Question: I am trying to load data from a structure to table view cell, I created a custom cell with three label in it. I have three text field in the view controller and a add button I want that when I fill these three text field and press add it will store these three values in a structure and reload the data of table view. Structure is in other file.
Here is code for structure in DataMaster.swift
'''
struct jobData
{
var CompanyName:Array<String> = ["ram"]
var job:Array<String> = ["shyam"]
var desc:Array<String> = ["dfdf"]
}
'''
Code for addButton function
'''
@IBAction func addButtonTapped(sender: AnyObject) {
var company = txtCompName.text
var job = txtJob.text
var description = txtDesc.text
data.CompanyName.append(company)
data.desc.append(description)
data.job.append(job)
self.jobTableView.reloadData()
print(data.CompanyName)
txtCompName.resignFirstResponder()
txtJob.resignFirstResponder()
txtDesc.resignFirstResponder()
}
'''
The problem is in this code
'''
func tableView(tableView: UITableView, cellForRowAtIndexPath indexPath: NSIndexPath) -> UITableViewCell {
var cell = tableView.dequeueReusableCellWithIdentifier("cell", forIndexPath:indexPath) as jobTableViewCell
cell.compLabel.text = data.CompanyName[indexPath.row]
cell.jobLabel.text = data.job[indexPath.row]
cell.descLabel.text = data.desc[indexPath.row]
return cell
}
'''
when it reaches to this code to load data in table it crashes
'Thread 1:EXC_BREAKPOINT(code=EXC_I386_BPT,subcode=0x0')

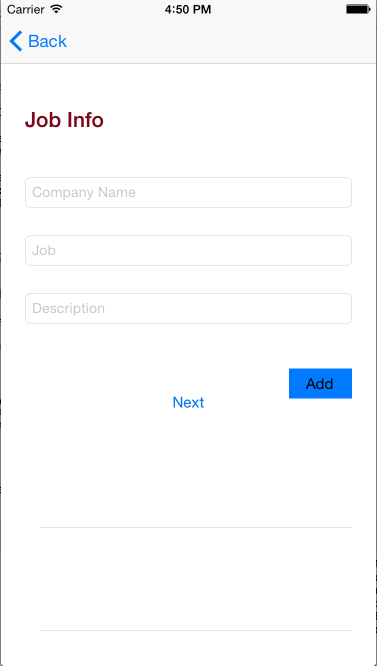
Answer: Here below is code.
'''
struct jobData
{
var CompanyName:String!
var job:String!
var desc:String!
}
'''
Take an array as 'var datas = [jobData]()'
Now in Action method
'''
@IBAction func addButtonTapped(sender: AnyObject) {
var company = txtCompName.text
var job = txtJob.text
var description = txtDesc.text
let dataObject = jobData(company: company, job: job, desc: description)
datas.append(dataObject)
self.jobTableView.reloadData()
txtCompName.resignFirstResponder()
txtJob.resignFirstResponder()
txtDesc.resignFirstResponder()
}
'''
Now in cellForRowAtIndex method
'''
func tableView(tableView: UITableView, cellForRowAtIndexPath indexPath: NSIndexPath) -> UITableViewCell {
var cell = tableView.dequeueReusableCellWithIdentifier("cell", forIndexPath:indexPath) as! jobTableViewCell
let data = datas[indexPath.row]
if let companyName = data.CompanyName {
cell.compLabel.text = companyName
}
if let job = data.job {
cell.jobLabel.text = job
}
if let descr = data.desc {
cell.descLabel.text = descr
}
return cell
}
'''
in numberofRowsInSection method return 'datas.count'
Check why data.CompanyName is empty and make sure all text field will have text.